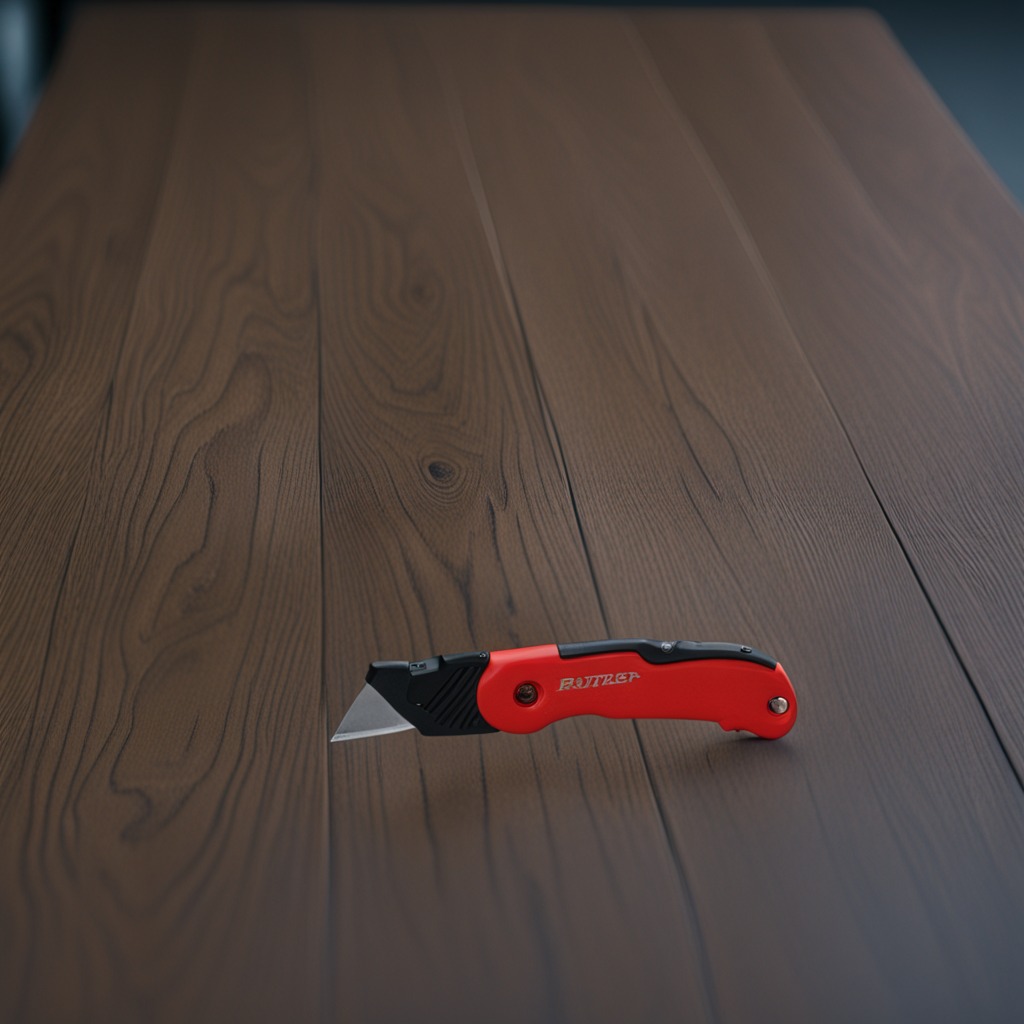
A utility knife is lying on a table.